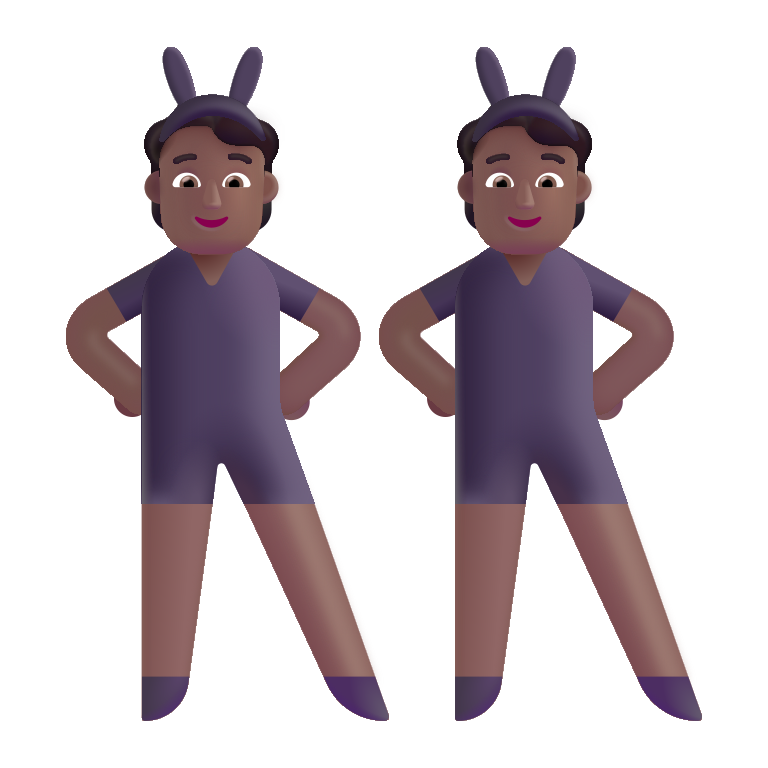
person with bunny ears color  dark